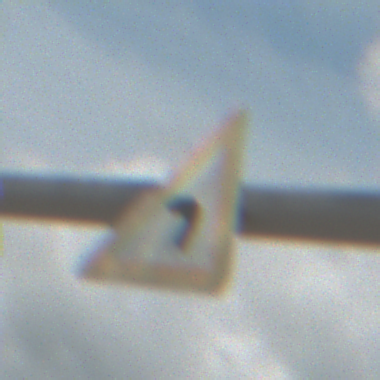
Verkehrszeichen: KurveLinks
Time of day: Midday
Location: Outdoor (Suburban)
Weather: PartlyCloudy
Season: Summer
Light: Natural